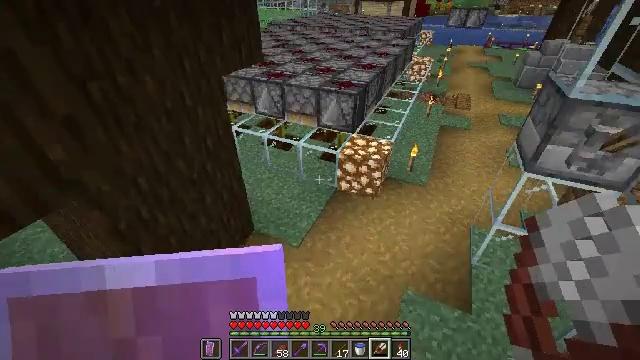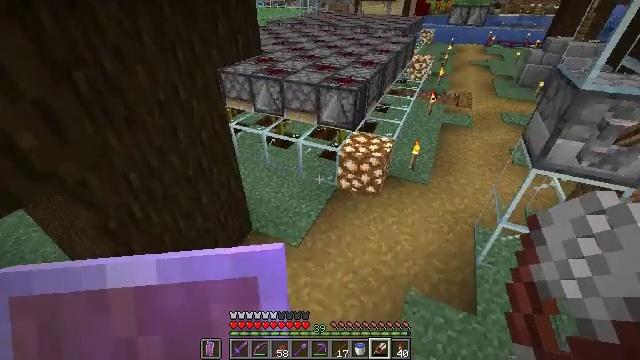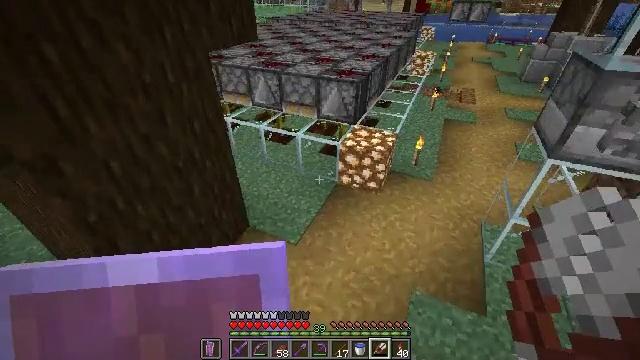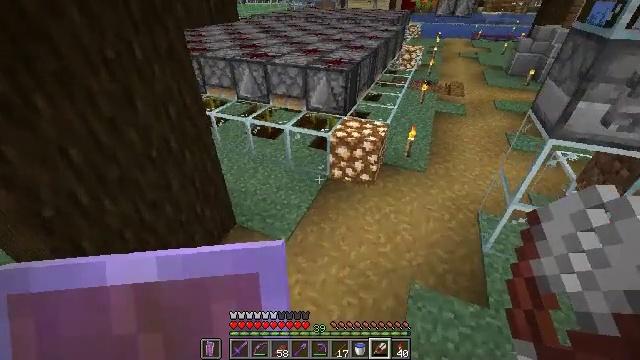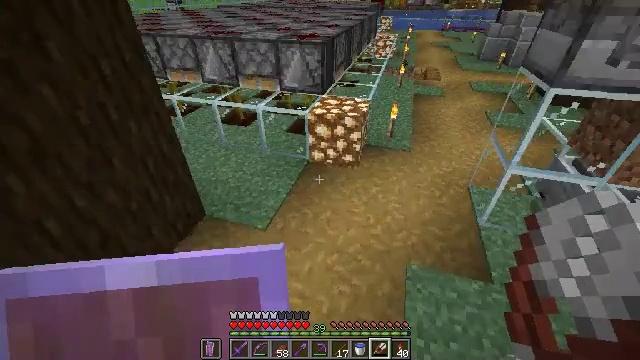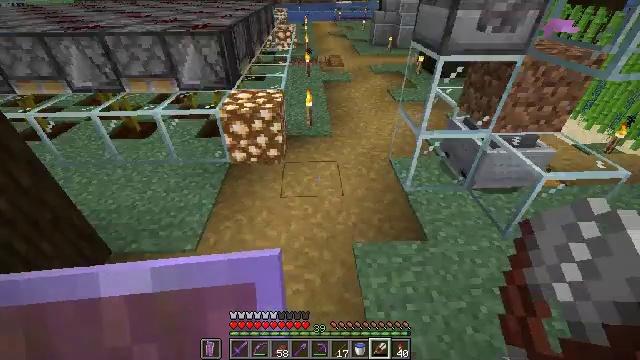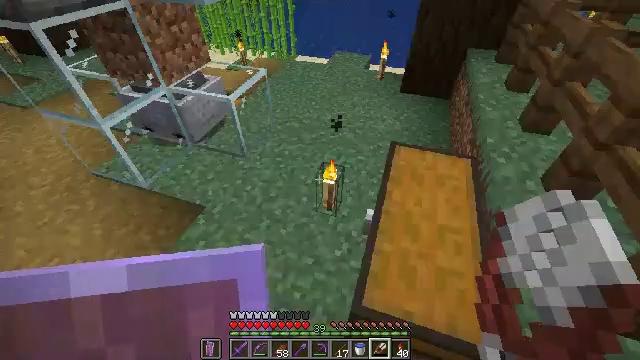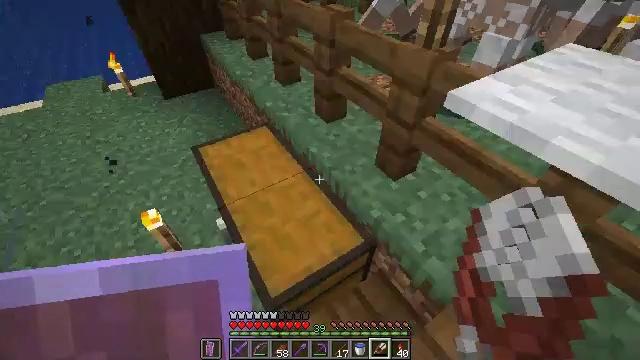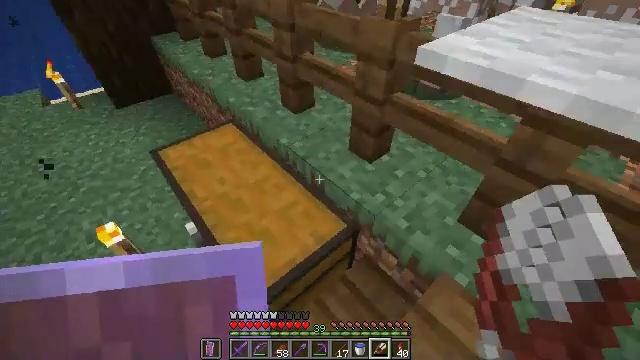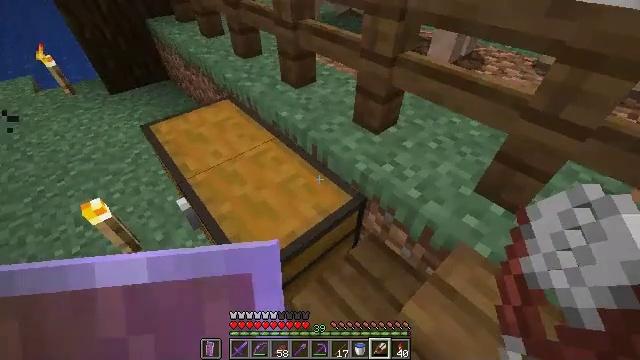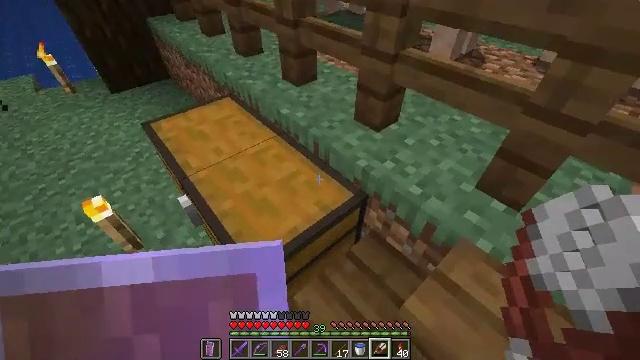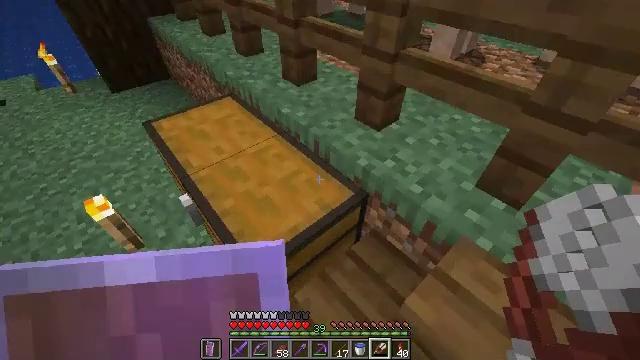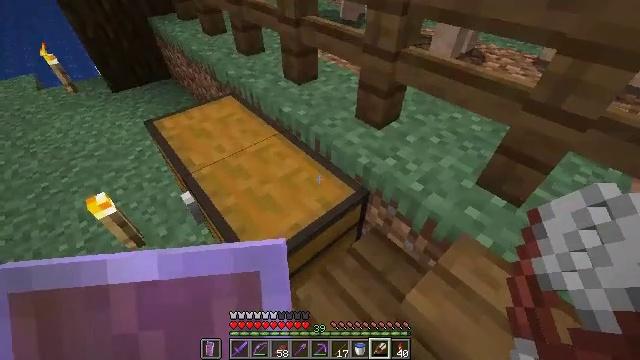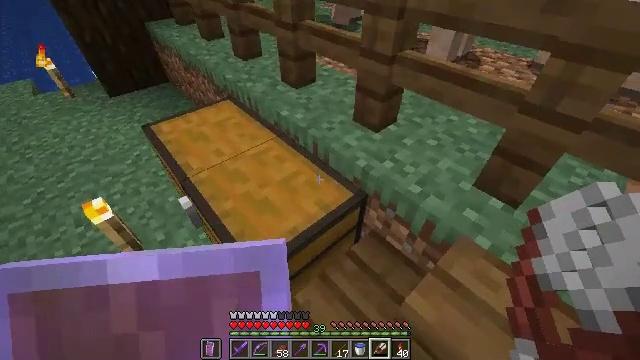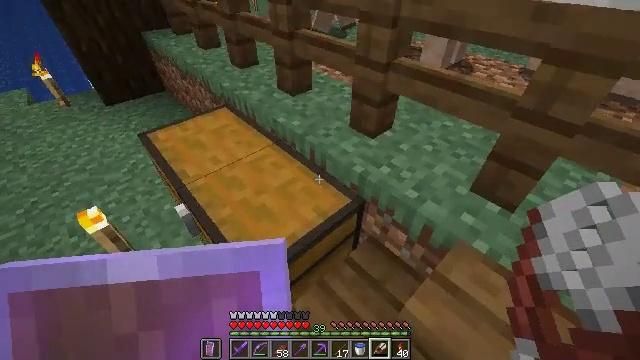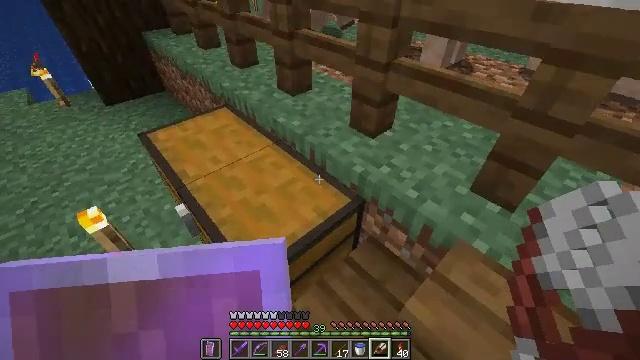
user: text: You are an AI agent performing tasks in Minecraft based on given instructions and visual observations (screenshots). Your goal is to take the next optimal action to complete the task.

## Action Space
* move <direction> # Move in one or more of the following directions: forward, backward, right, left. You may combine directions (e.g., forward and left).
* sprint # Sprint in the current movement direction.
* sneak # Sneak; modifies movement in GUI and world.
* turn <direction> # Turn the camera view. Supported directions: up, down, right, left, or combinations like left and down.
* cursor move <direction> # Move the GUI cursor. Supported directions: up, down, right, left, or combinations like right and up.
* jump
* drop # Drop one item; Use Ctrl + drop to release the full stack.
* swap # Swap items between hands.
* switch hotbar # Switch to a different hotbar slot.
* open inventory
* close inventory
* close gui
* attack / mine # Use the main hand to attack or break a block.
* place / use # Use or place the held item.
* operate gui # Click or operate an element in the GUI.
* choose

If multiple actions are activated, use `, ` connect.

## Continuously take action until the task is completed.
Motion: motion action
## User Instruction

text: craft item cyan carpet
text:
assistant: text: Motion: move forward
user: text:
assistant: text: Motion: no_op
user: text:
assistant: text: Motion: turn right
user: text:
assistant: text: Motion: turn right
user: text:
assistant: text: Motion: turn right
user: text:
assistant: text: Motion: turn right and down
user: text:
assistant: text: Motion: turn right and down
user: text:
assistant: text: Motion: turn right
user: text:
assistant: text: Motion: no_op
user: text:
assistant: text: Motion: no_op
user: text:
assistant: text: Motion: no_op
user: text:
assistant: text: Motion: no_op
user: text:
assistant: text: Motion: no_op
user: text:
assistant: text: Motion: turn up
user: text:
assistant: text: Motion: no_op
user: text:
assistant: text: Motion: turn left
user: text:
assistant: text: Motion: turn left and down
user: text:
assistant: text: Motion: turn left and down
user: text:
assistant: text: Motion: no_op
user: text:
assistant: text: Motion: no_op
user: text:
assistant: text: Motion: no_op
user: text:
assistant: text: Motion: no_op
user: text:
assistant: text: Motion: use / place
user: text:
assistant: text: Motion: use / place
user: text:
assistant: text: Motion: use / place
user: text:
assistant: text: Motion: no_op
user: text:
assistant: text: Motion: no_op
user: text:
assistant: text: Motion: no_op
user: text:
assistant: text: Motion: no_op
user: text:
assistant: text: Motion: no_op